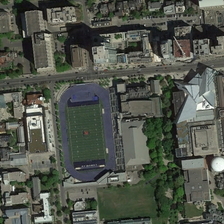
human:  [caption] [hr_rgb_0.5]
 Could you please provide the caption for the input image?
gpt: many buildings and green trees are around a playground in a school .

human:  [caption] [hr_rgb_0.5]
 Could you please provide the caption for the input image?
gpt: many buildings and green trees are around a playground in a school .

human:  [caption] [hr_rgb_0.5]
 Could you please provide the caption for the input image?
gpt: many buildings and green trees are around a playground in a school .

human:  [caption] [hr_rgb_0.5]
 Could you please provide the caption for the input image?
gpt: many buildings and green trees are around a playground in a school .

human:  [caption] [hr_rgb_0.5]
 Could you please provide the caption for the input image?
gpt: many buildings and green trees are around a playground in a school .